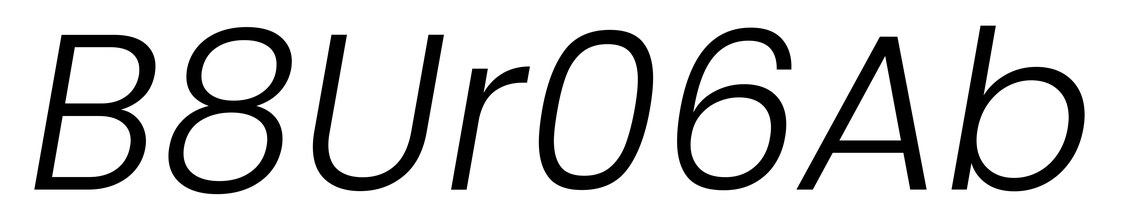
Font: Poppins-LightItalic